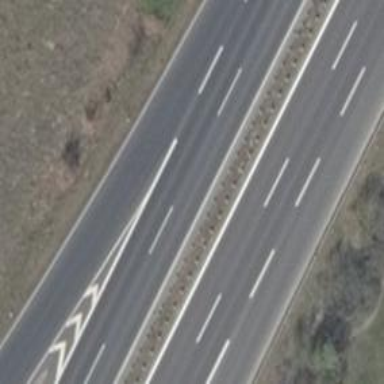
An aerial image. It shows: Motorway junction.